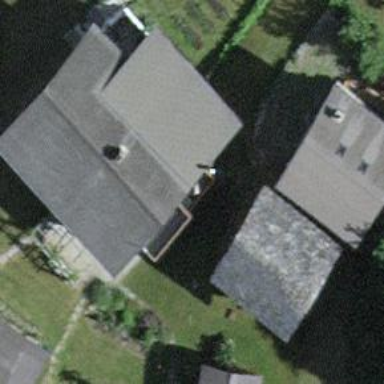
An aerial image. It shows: Simple house.